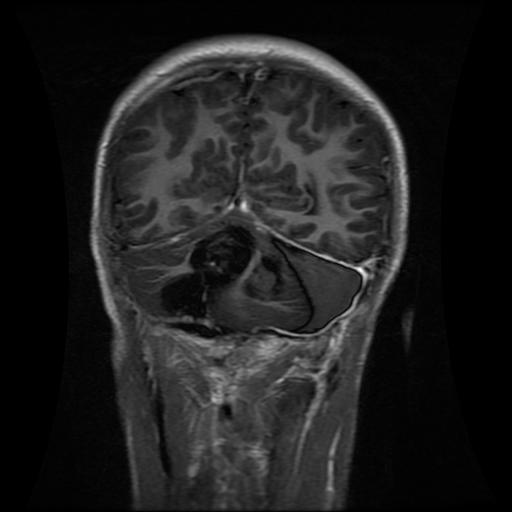
Label: glioma